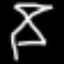
Label: hourglass